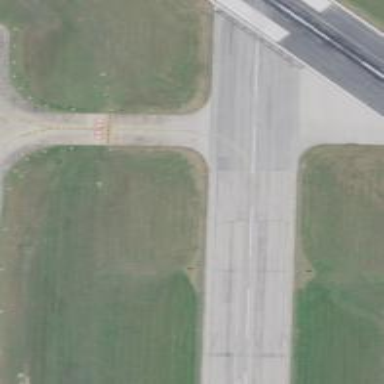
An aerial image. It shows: View of taxiway at the airport.